Question: I have the following question in my PHP survey form:

As can be seen in the image, when user select "By actor", a textbox appears(I uses jQuery auto-completion for this). Then, what I need is when user click the button "Movies by this actor", a list of movies by this actor (in this case: Tom Hanks), will be shown in a new window.
In order to get movies by the actor that user has inserted in the textbox, first, I have to
be able to access 'selectedVal' in child window. Then, I have to run a database query to get all movies by selectedVal(actor name in the textbox).
This is my code:
'''
<html>
<body>
<div id="m_scents2" class="field2" style="display:none;">
<input type="textbox" name= "tag" id="tags" placeholder="Enter an actor/actress name here" />
<input type="button" value="Movies by this actor" id="btnRight" />
</div>
<script type="text/javascript">
var selectedVal;
$(document).ready(function () {
// ...
//..
if ($(this).val() == "byActor"){
$("#tags").focus();
$("#tags").autocomplete({
source: "actorsauto.php",
minLength: 2,
focus: function( event, ui ){
event.preventDefault();
return false;
},
select: function (event, ui){
window.selectedVal = ui.item.value;
}
});
});
$('#btnRight').on('click', function (e) {
popupCenter("movieByactor.php","_blank","400","400");
});
</script>
</body>
</html>
'''
and this is child window (movieByactor.php):
'''
<script type="text/javascript">
var selectedVal = parent.window.opener.selectedVal;
$.ajax({
url: 'childfilm.php', //childfilm.php IS A PHP FILE WHERE I RUN SQL QUERY TO GET MOVIES BY THE ACTOR ...
datatype: "json",
data:{q:selectedVal},
success: function(response) {
alert(JSON.stringify(response));
}
});
</script>
'''
## My question:
Now my question is how can I use php inside javascript? I know that php is server side while javascript is client. I read lots of similar questions and I used ajax, but with the above code, when I click on the button, a new window appears but it is empty.
I really appreciate if someone can help me.
Thanks in advance,
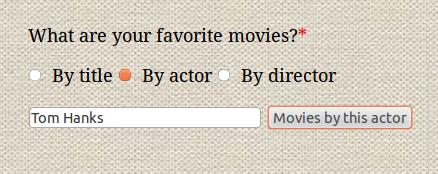
Answer: childfilm.php should be in quotes
'''
<script type="text/javascript">
var selectedVal = parent.window.opener.selectedVal;
$.ajax({
url: 'childfilm.php', //childfilm.php IS A PHP FILE WHERE I RUN SQL QUERY TO GET MOVIES BY THE ACTOR ...
datatype: "json",
data:{q:selectedVal},
success: function(response) {
alert(JSON.stringify(response));
}
});
</script>
'''